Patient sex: M
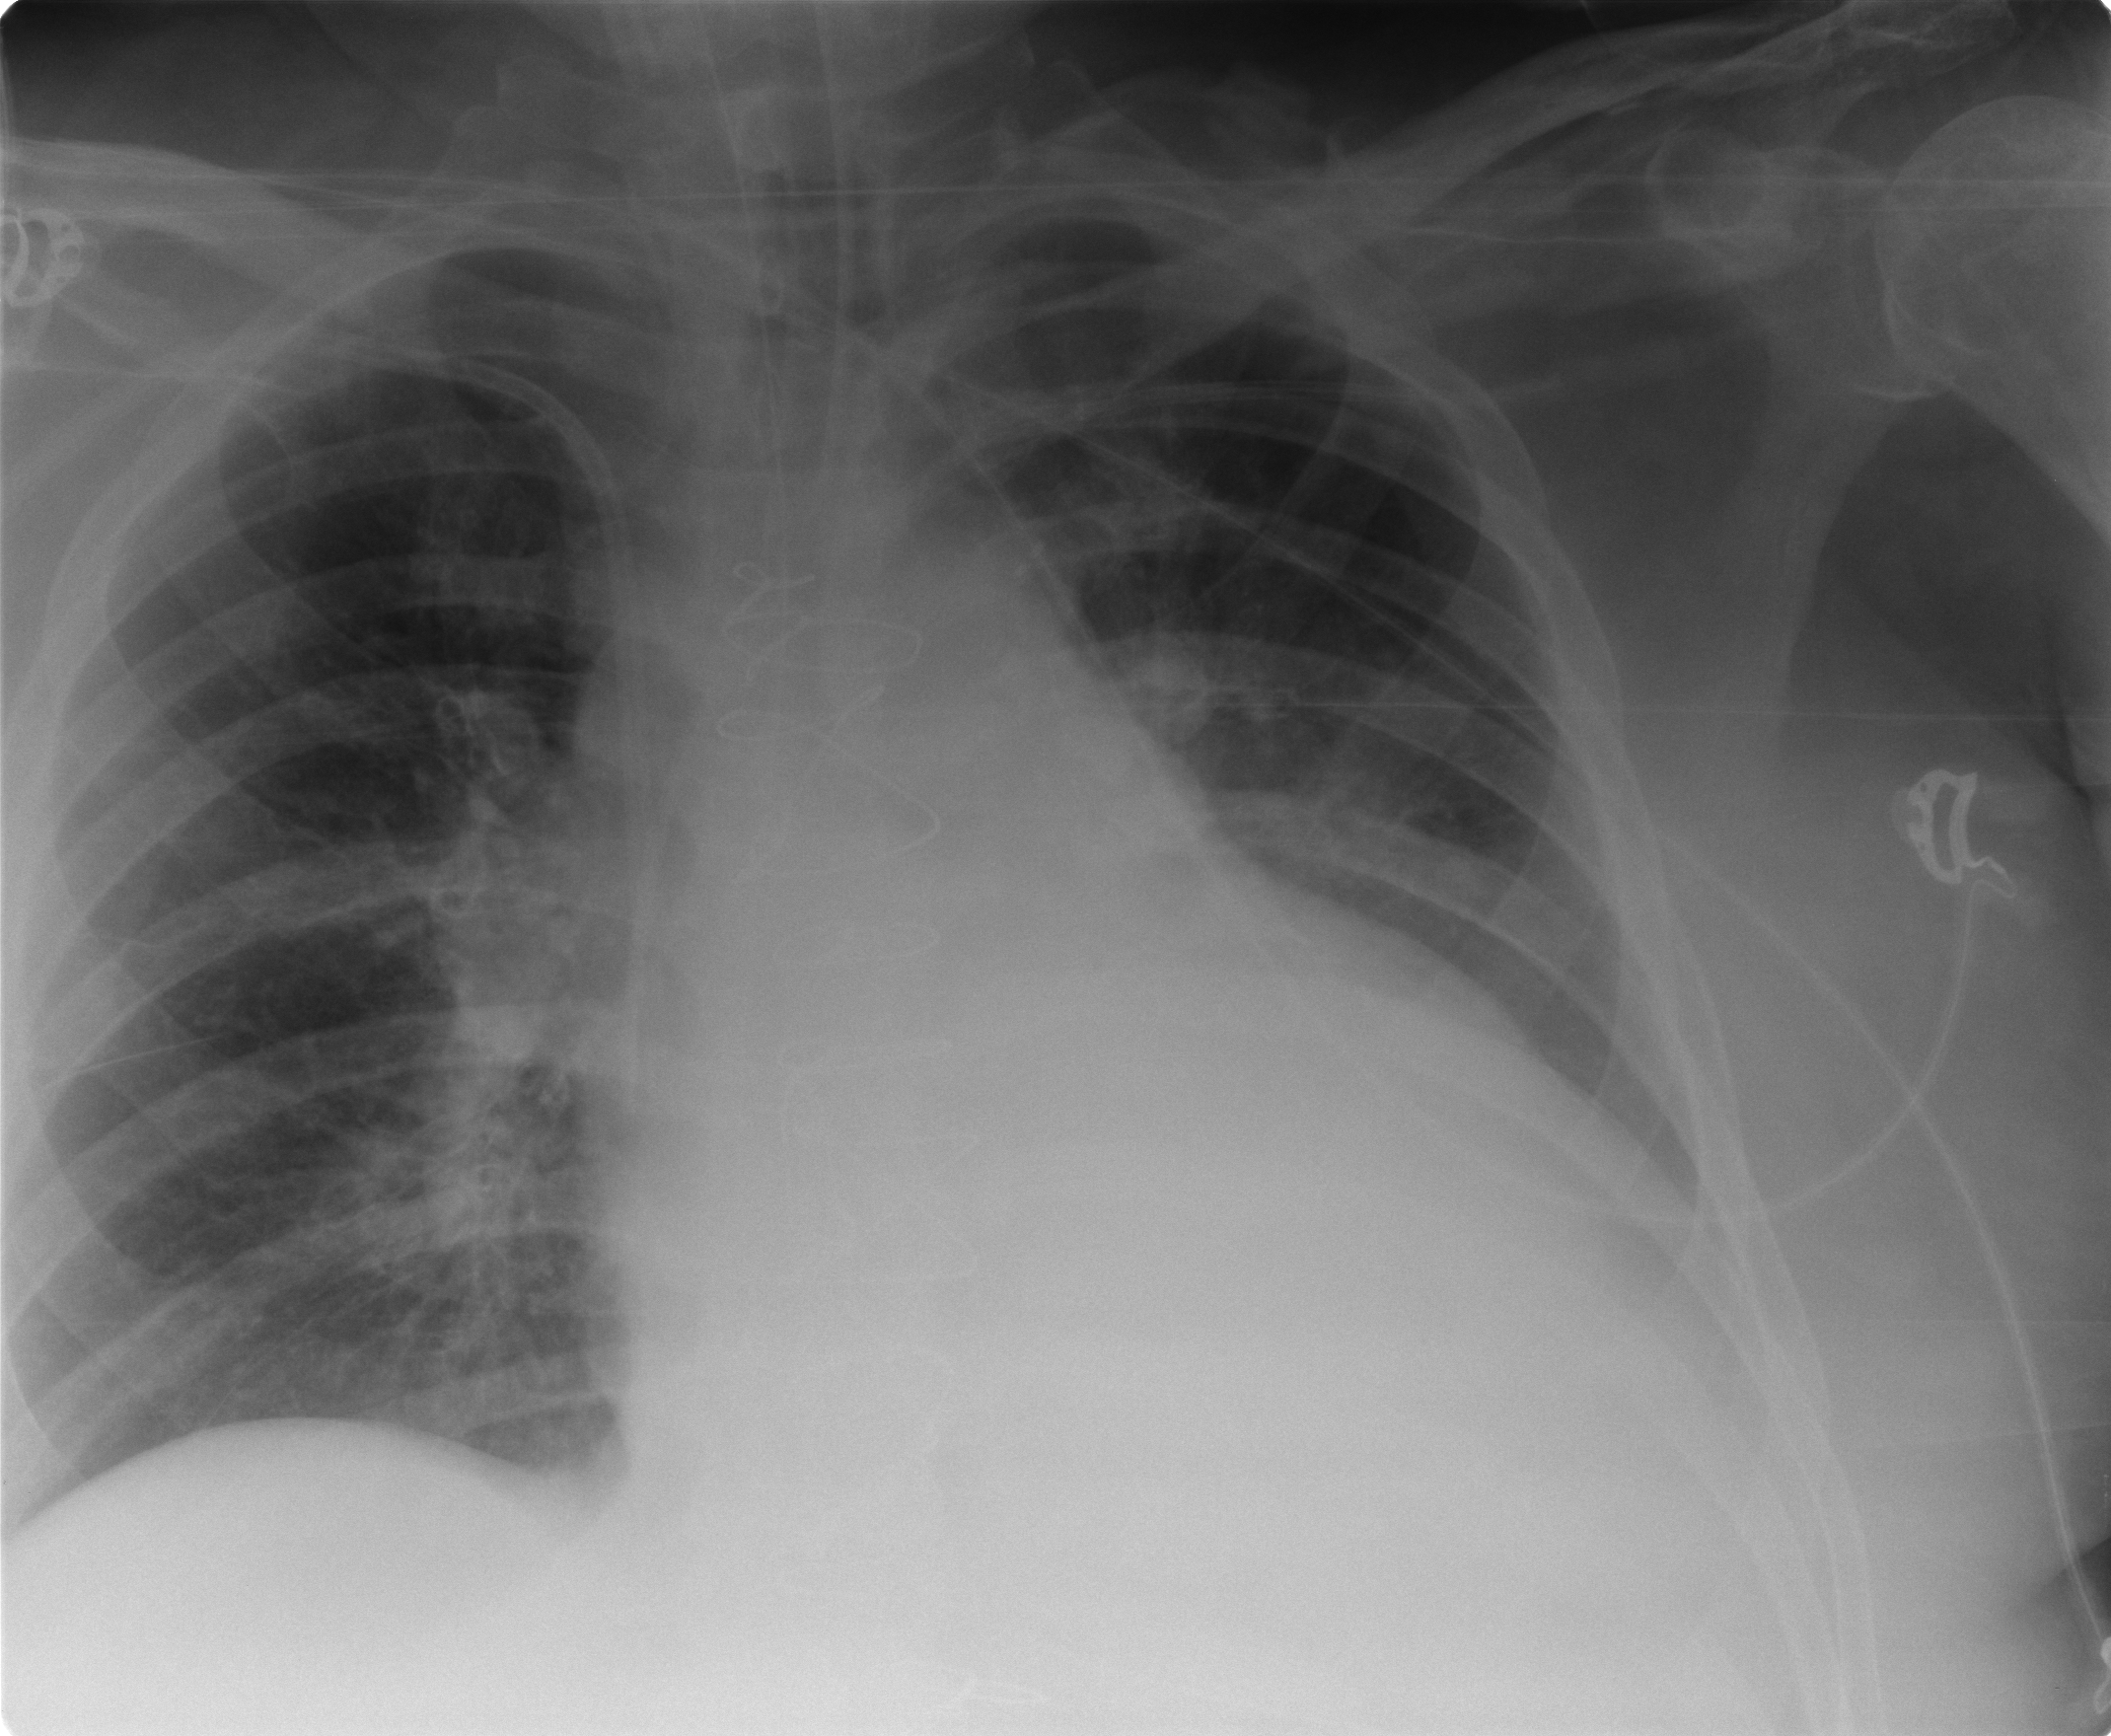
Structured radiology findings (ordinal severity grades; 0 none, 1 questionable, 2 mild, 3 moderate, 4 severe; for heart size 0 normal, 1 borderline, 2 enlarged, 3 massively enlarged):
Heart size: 2
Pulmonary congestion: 0
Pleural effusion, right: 0
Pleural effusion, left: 1
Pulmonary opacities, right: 0
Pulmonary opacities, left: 0
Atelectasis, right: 0
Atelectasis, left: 2